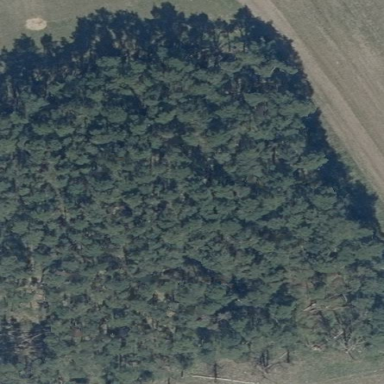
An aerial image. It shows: Forest area.